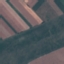
Land use / land cover: AnnualCrop